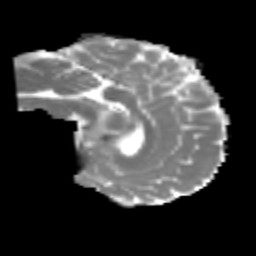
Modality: MD
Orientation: sagittal
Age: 29
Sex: male
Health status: healthy